Question: I am trying to create multiple pdfs and save them to a directory. I have a query based off a Appid. For each appid i need to create a pdf and store in the location. I am able to create the pdf for one appid. When I try to create pdf for more than one appid, the data is being added to the current pdf. Below is my code. Please advice as to what is going wrong here.
'''
<cfquery name="getdetails" datasource="#CSTTDB#" username="#CSTTUSR#" password="#CSTTPWD#">
select a.motsid,B.APP,B.ITCONTACT,B.STD,B.ED,B.DIRECTOR,a.tool,a.upddate,a.EAQUESTION from bnsit.TBLEAMGMT a,scott.tblaccessmgmt b
where A.MOTSID = b.motsid
and a.motsid = '16'
and a.recid = '28'
and a.EAQUESTION = 'Yes'
</cfquery>
<cfif getdetails.recordcount gt 0>
<cfloop query="getdetails">
<cfdocument
format="pdf"
srcfile="\wiwauk4colddw11.itservices.sbc.com\ITUPCOMP\pdf"
filename="#getdetails.motsid#_#dateformat(upddate,"mmddyy")#_eareport.pdf"
overwrite="yes">
<!DOCTYPE HTML PUBLIC "-//W3C//DTD HTML 4.01 Transitional//EN">
<html>
<head>
<title>Emergency Access BNSIT - #getdetails.motsid#</title>
</head>
<style type="text/css" media="print">
td{
width=50%;
}
.tpx td{
border: solid 1px black;
}
</style>
<body>
<img src="email_header_plain.jpg" align="center" border= "0" alt="Header">
<p align="center">
<font size="+2" color="navy"> <strong>EMERGENCY ACCESS BNSIT</strong></font>
</p>
<br>
<cfoutput>
<cfset timenow = dateformat(now(),'mm/dd/yyyy')>
<TABLE id="mytable" align="center" class="tpx" bgcolor="azure" border="1" width="80%">
<tr>
<tr>
<th align="left"><strong>MOTSID:</strong></th>
<th align="left">#motsid#</th>
</tr>
<tr>
<th align="left"><strong>Application Name:</strong></th>
<th align="left">#app#</th>
</tr>
<tr>
<th align="left"><strong>IT Contact:</strong></th>
<th align="left">#itcontact#</th>
</tr>
<tr>
<th align="left"><strong>STD:</strong></th>
<th align="left">#STD#</th>
</tr>
<tr>
<th align="left"><strong>Director:</strong></th>
<th align="left">#director#</th>
</tr>
<tr>
<th align="left"><strong>ED:</strong></th>
<th align="left">#ED#</th>
</tr>
<tr>
<th align="left"><strong>Access Provisioning Tool:</strong></th>
<th align="left">&nbsp;</th>
</tr>
<tr>
<th align="left"><strong>Emergency Access Tool:</strong></th>
<th align="left">#tool#</th>
</tr>
<tr>
<th align="left"><strong>Confirmation Received Date:</strong></th>
<th align="left">#dateformat(upddate,"mm/dd/yyyy")#</th>
</tr>
</table>
</cfoutput>
</body>
</html>
</cfdocument>
</cfloop>
<cffile action="COPY" source="\wiwauk4colddw11.itservices.sbc.com\ITUPCOMP\pdf\#getdetails.motsid#_#dateformat(upddate,"mmddyy")#_eareport.pdf" destination="\135.16.235.36\devcompliance\pdfreports">
</cfif>
'''
EDIT: I have updated the code above, I am trying to copy the created pdf file from one location to another server. The pdf file is being create fine in the source folder with the given naming convention.
But im am getting below error at the cffile copy. any thoughts please?

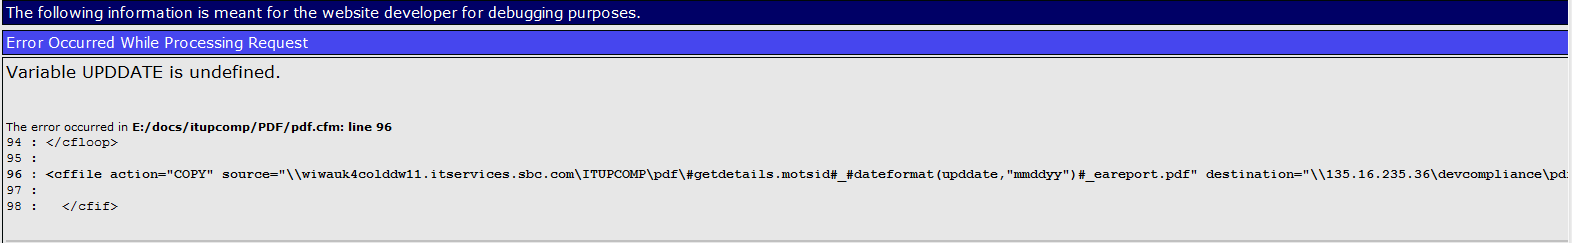
Answer: This code
'''
<cfdocument
format="pdf"
srcfile="\wiwauk4colddw11.itservices.sbc.com\ITUPCOMP\pdf"
filename="testpdf.pdf"
overwrite="yes">
'''
is creating a single PDF file of the name "testpdf.pdf". The contents are created within this tag, by looping over the query content.
Instead, move your 'CFLOOP' to outside the 'CFDOCUMENT' tag. Now, for each record, you'll create a new PDF with the content of a single record's worth of data.
, you'll also have to change the name of the file being created to be dynamic:
'''
<cfloop query="getdetails">
<cfdocument
format="pdf"
srcfile="\wiwauk4colddw11.itservices.sbc.com\ITUPCOMP\pdf"
filename="testpdf_#getdetails.motsid#.pdf"
overwrite="yes">
<!--- HTML content --->
</cfdocument>
</cfloop>
'''
This will create a new PDF file with a name unique to each 'motsid'. Otherwise, you'll just keep re-creating a single file named "testpdf.pdf" that will ultimately have the contents of the last record from the query.